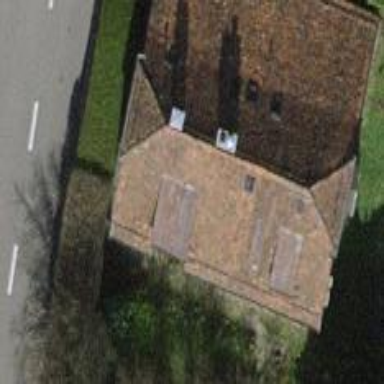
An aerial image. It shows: Detached building.